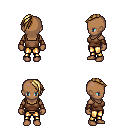
a pixel art fantasy rpg character, female body template, human, dark skin, brown pirate shirt, gold greaves, blonde long mohawk hairstyle, leather bracers, four views (front, back, left, right), 2x2 character sprite sheet, small pixel art, hard edges, no anti-aliasing